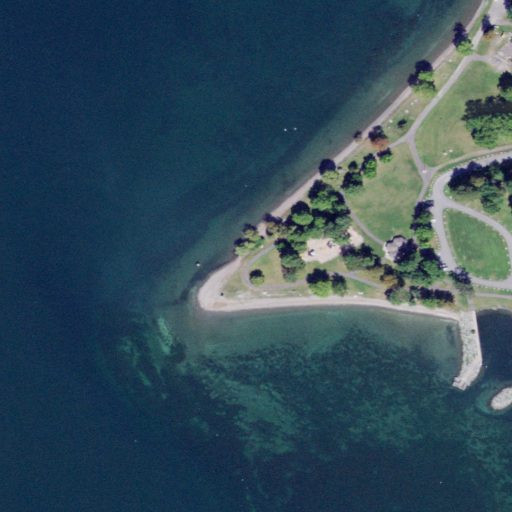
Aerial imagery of cape in New York named Long Point containing open water, low intensity development, pasture, medium intensity development, open development, and grassland